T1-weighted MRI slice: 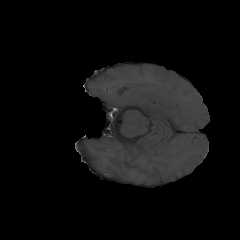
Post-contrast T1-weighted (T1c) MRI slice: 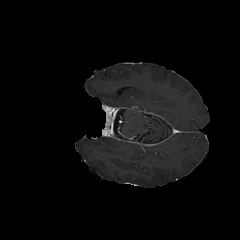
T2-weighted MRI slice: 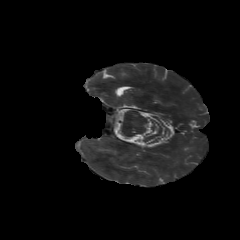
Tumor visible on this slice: no